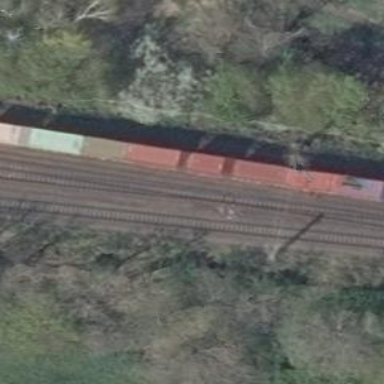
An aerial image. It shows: Railway crossing.